Question: I'm using Celery from a webapp to start a task hierarchy.
## Tasks
I'm using the following tasks:
- 'task_a'- 'task_b'- 'task_c'- 'notify_user'
A Django view starts several 'task_a' instances. Each of them does some processing and then starts several 'task_b' instances. And each of those does some processing and then starts several 'task_c' instances.
To visualize:

## Goals
1. The view should just "kick off" the tasks and then return.
2. Each subtask depends on the parent task. The parent task does not depend directly on the child task. After a parent task has started all the child tasks, it can be stopped.
3. Everything can be parallelized, as long as the parent task runs before the child task is started.
4. After all the tasks have finished, the notify_user callback function should be called.
5. The notify_user callback function needs access to data from the task_cs.
All the tasks should be non-blocking, so 'task_b' should not wait for all the 'task_c' subtasks to finish.
What would be the right way to achieve the goal stated above?
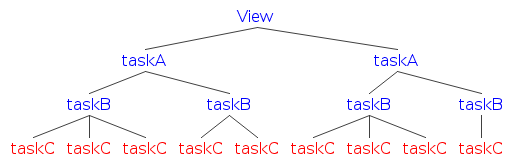
Answer: The solution turned out to be the dynamic task feature provided in this pull request: <URL>. With this, each task can return a group of subtasks, which will then replace the original taks in the queue.